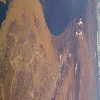
Label: land